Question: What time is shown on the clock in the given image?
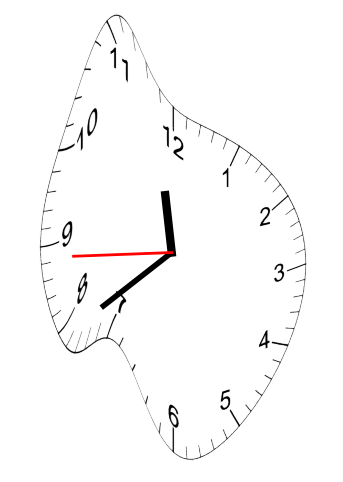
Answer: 11:38:44